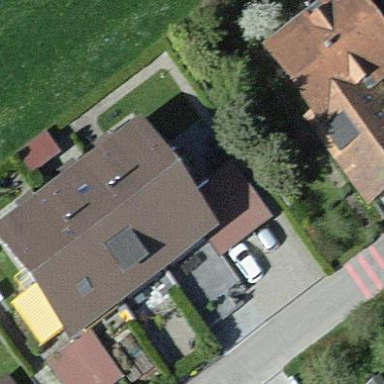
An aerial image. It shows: Terrace-style building with gabled roof.